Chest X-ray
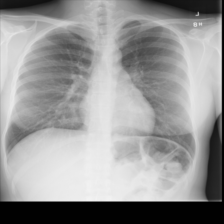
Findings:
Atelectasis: negative
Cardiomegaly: negative
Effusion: negative
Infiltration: negative
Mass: negative
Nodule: negative
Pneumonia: negative
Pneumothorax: negative
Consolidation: negative
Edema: negative
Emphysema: negative
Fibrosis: negative
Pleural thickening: negative
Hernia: negative